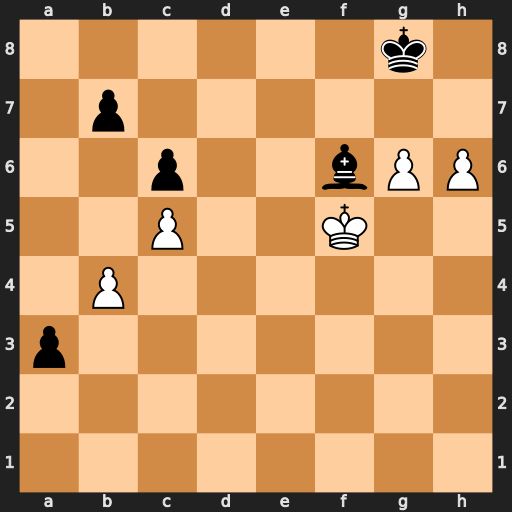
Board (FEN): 6k1/1p6/2p2bPP/2P2K2/1P6/p7/8/8
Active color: w
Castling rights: -
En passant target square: -
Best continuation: Kxf6 a2 h7+ Kh8 g7+ Kxh7 Kf7 Kh6 g8=Q